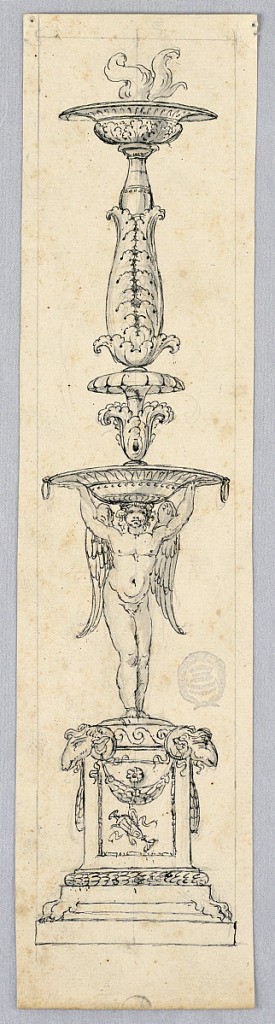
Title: Candelabrum
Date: late 18th century
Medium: Graphite, pen and ink on paper
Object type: Drawing
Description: Candelabrum motif. Square plinth decorated with ram heads and swags. Above, an angel holds a aloft a wide-lipped plate. At top, a baluster form decorated with acanthus leaves. Smoke rising out of top.